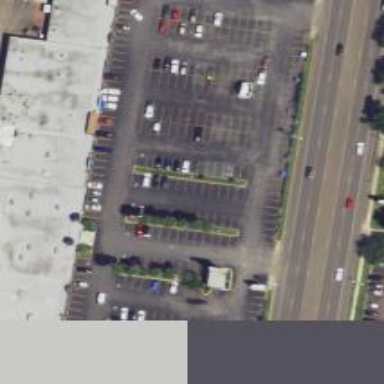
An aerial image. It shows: Retail building.